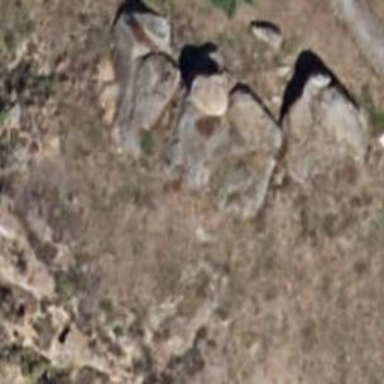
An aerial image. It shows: Landscape of bare rock.